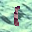
Label: 1